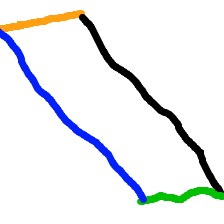
Shape: parallelogram